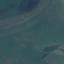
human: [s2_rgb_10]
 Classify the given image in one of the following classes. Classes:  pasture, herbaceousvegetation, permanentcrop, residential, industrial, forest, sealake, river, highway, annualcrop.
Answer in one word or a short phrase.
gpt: Pasture